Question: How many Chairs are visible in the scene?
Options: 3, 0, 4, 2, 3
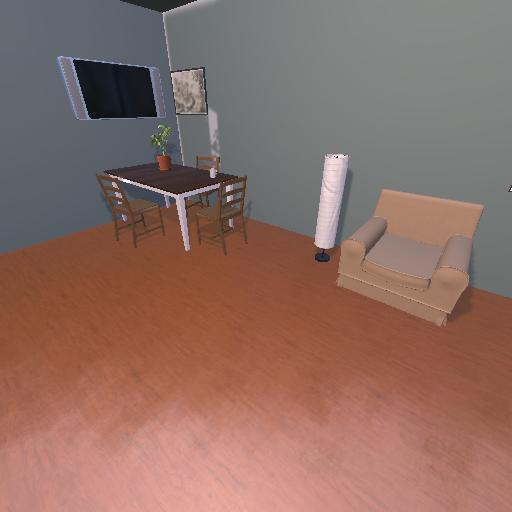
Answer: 3